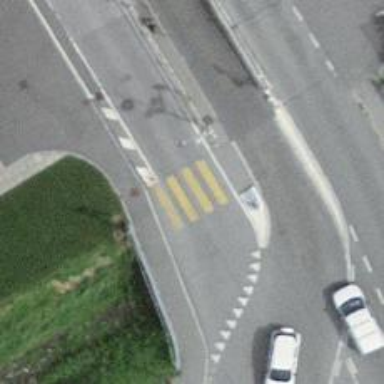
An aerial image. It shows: Zebra crossing on the road.